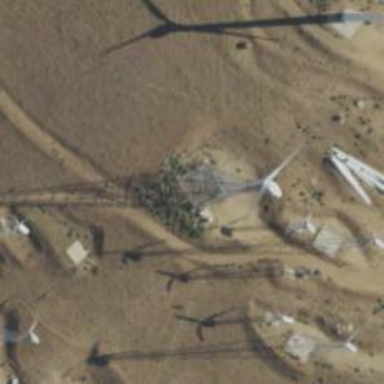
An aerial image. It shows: Wind power generator employing wind turbines.